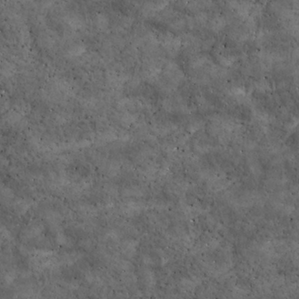
Label: non_frost